Interaction volume radius: 5 \u00c5
Interaction volume height: 25 \u00c5
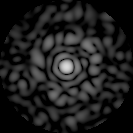
Disorder parameter: 0.8456